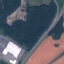
Label: Highway